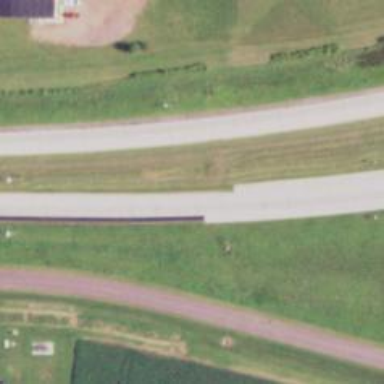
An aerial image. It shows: Trunk highway.